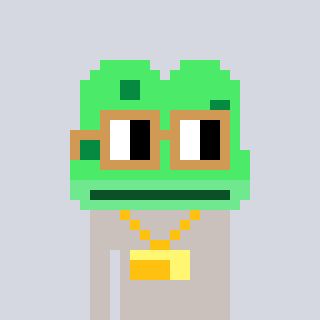
a pixel art character with square brown glasses, a frog-shaped head and a foggrey-colored body on a cool background